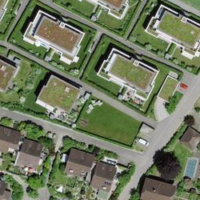
EUNIS habitat code: 55
Species observed at this site:
Lithospermum officinale